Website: apple
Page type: newsletter-management
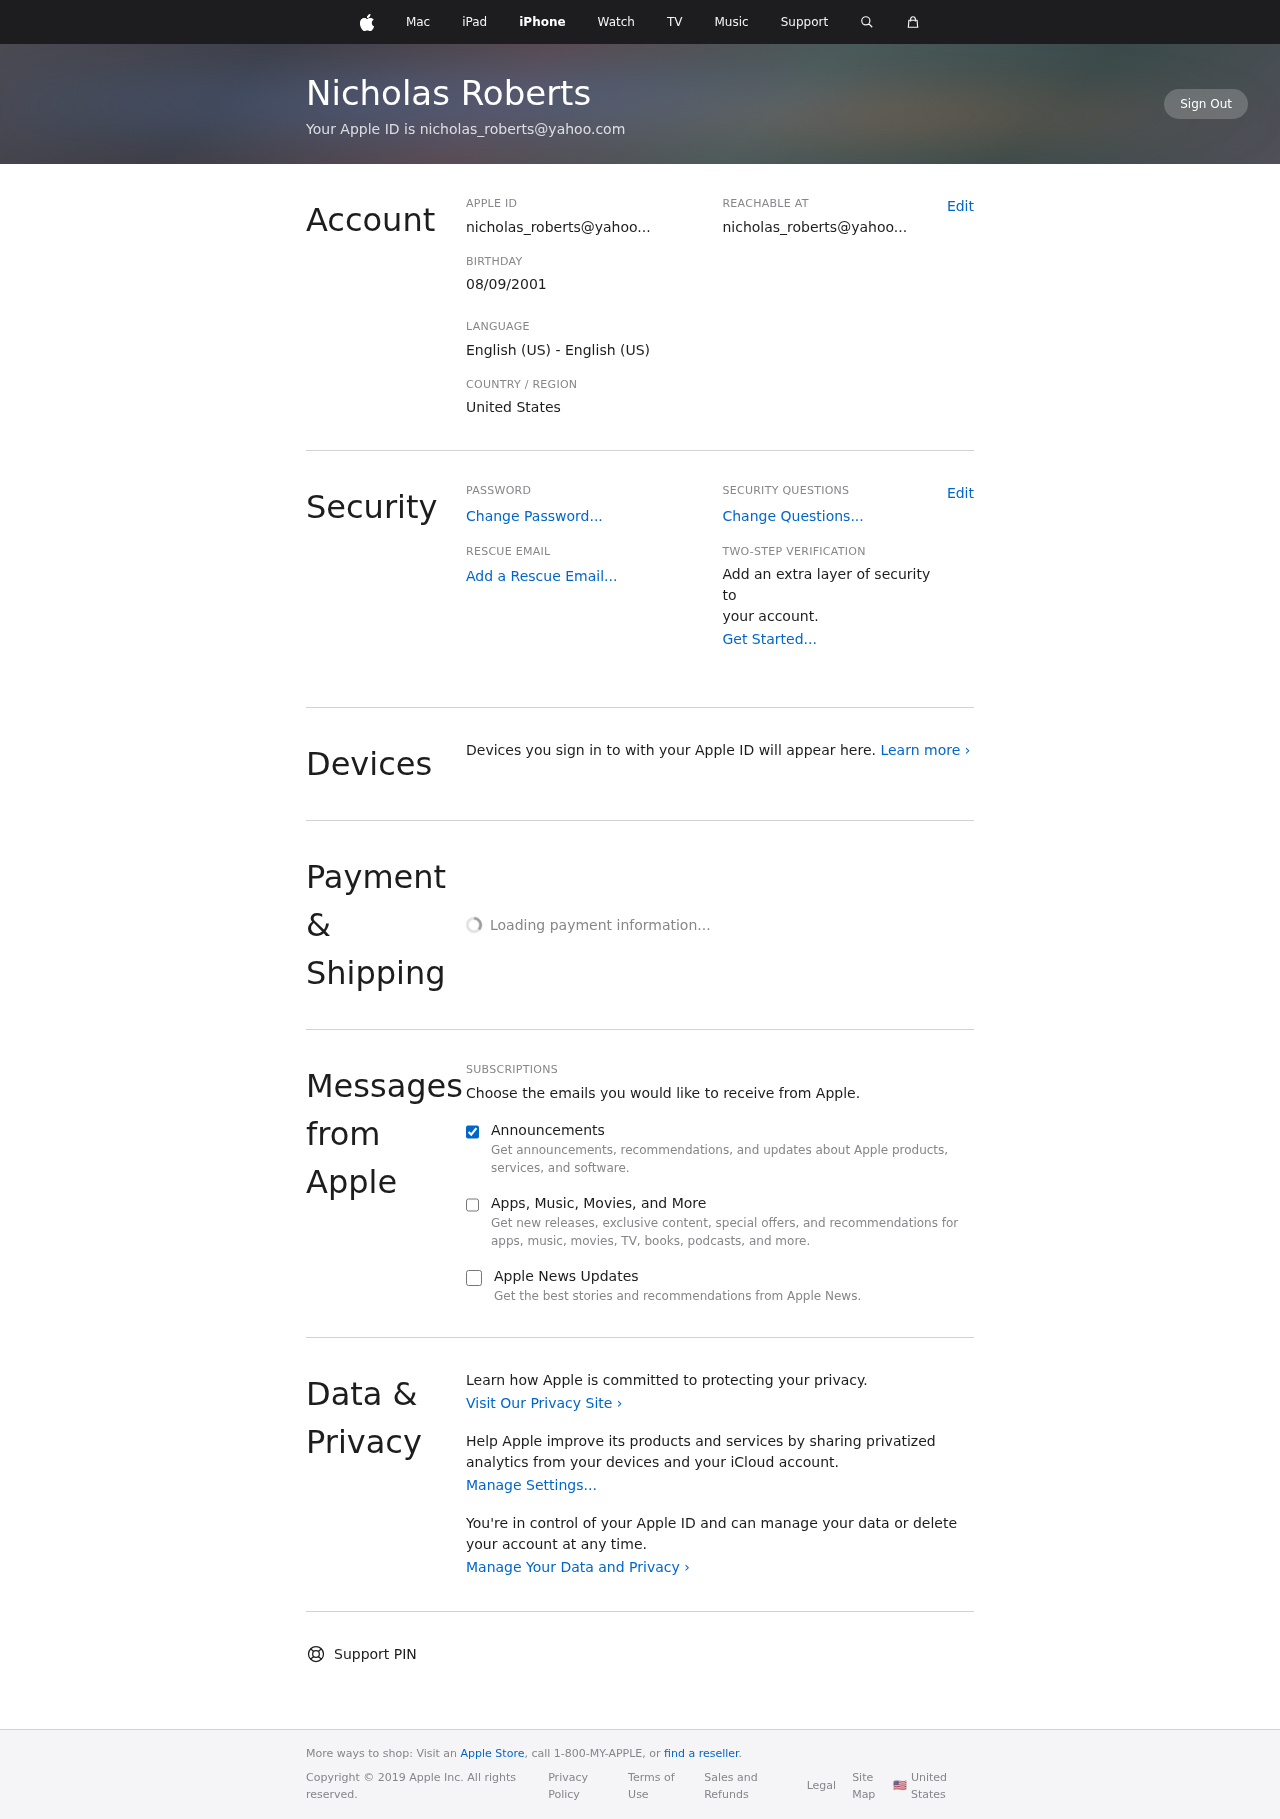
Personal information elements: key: PII_COUNTRY
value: United States
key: PII_DOB
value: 08/09/2001
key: PII_EMAIL
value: nicholas_roberts@yahoo...
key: PII_EMAIL
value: nicholas_roberts@yahoo.com
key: PII_FULLNAME
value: Nicholas Roberts
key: PII_EMAIL2
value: nicholas_roberts@yahoo...